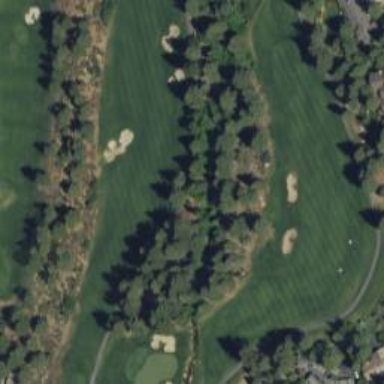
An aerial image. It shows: Rough grassy area used for golf.